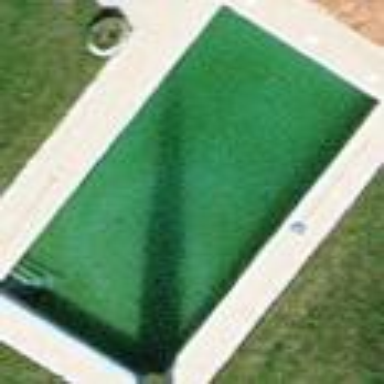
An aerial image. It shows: Swimming pool located in leisure land.